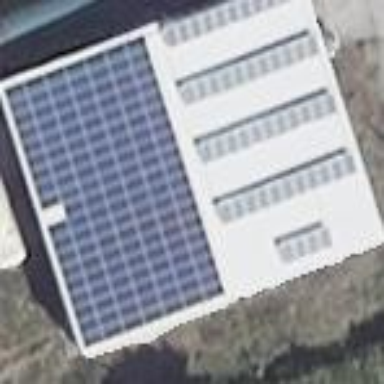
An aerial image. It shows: Small solar photovoltaic panel generator inside building.